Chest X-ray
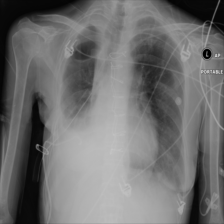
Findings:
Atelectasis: negative
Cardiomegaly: negative
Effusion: positive
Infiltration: negative
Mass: negative
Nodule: negative
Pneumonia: negative
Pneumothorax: negative
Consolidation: positive
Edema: negative
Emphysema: negative
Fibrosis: negative
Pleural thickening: negative
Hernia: negative